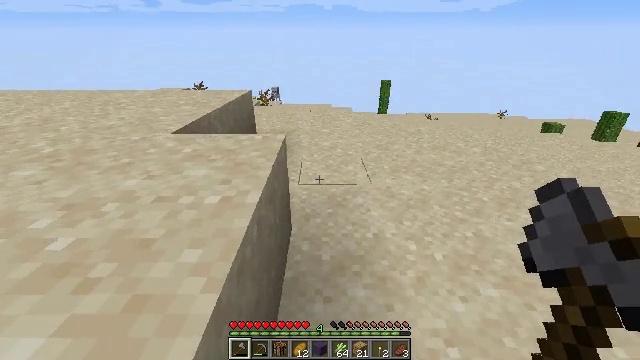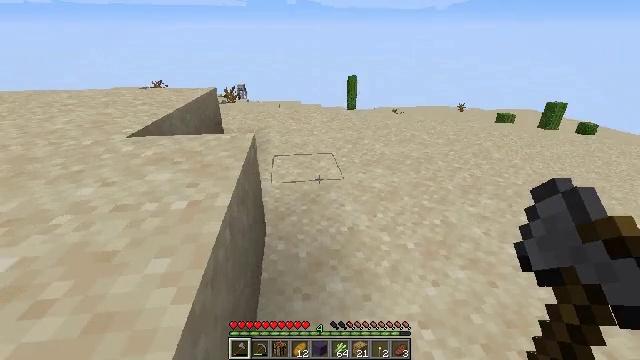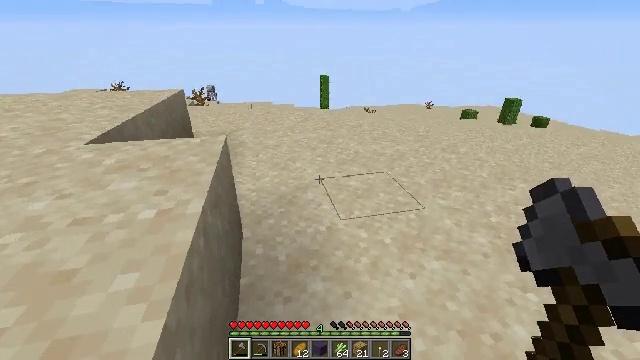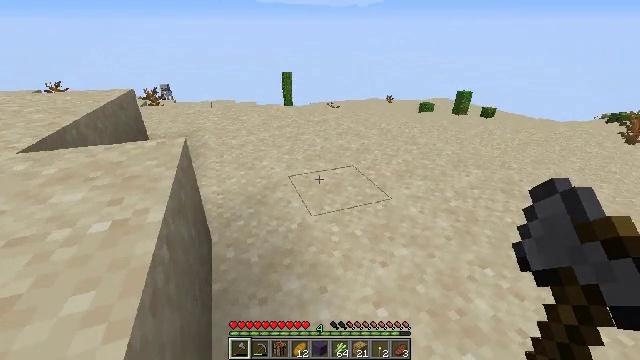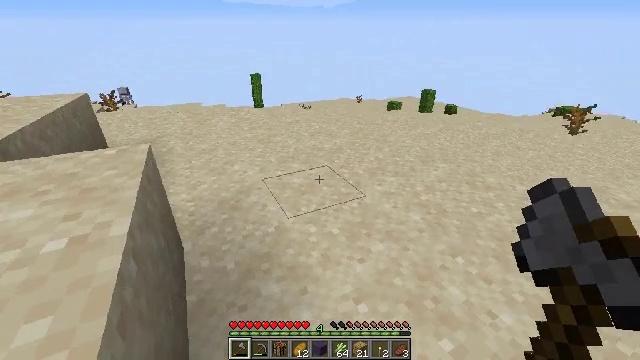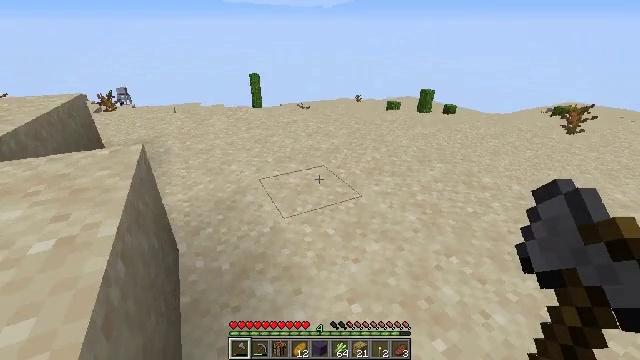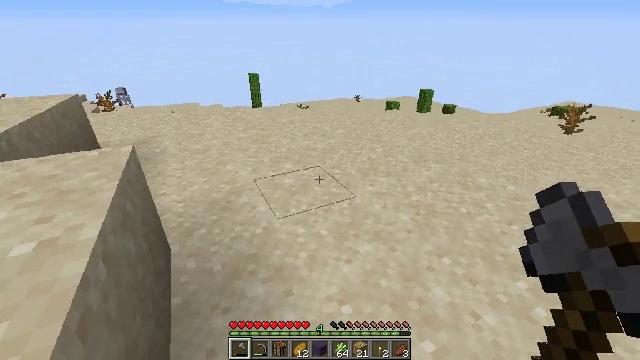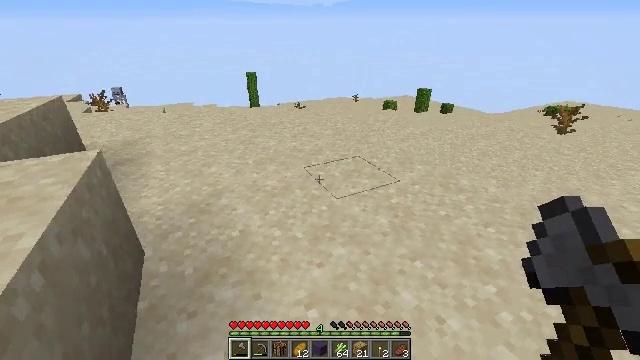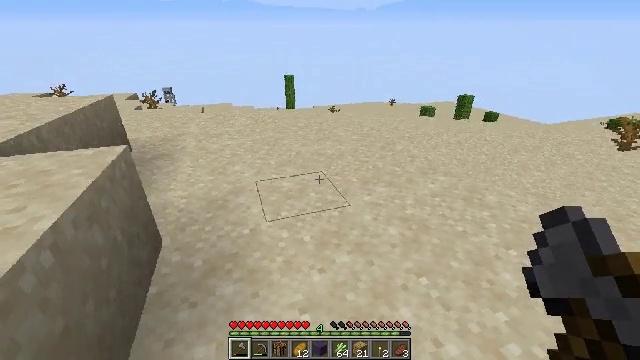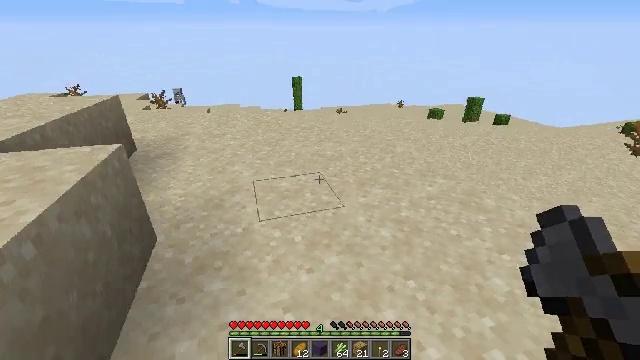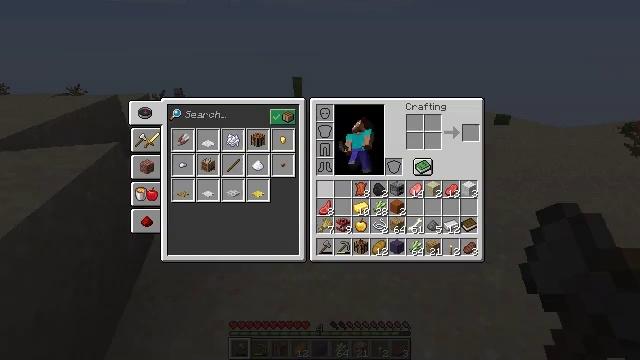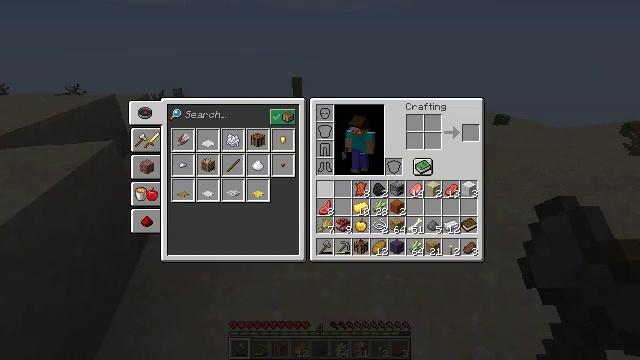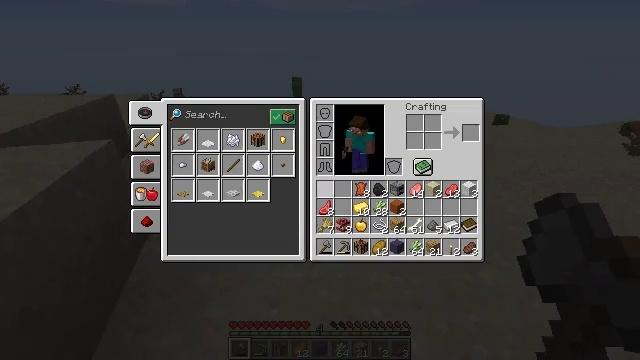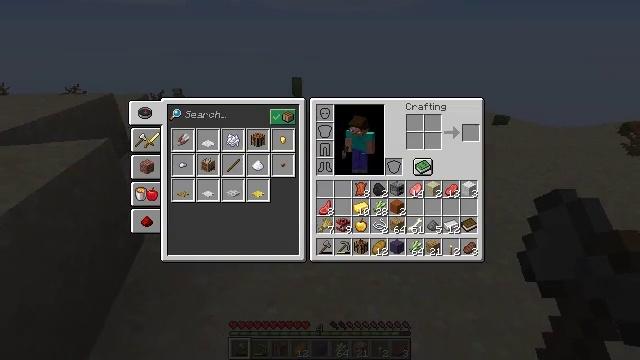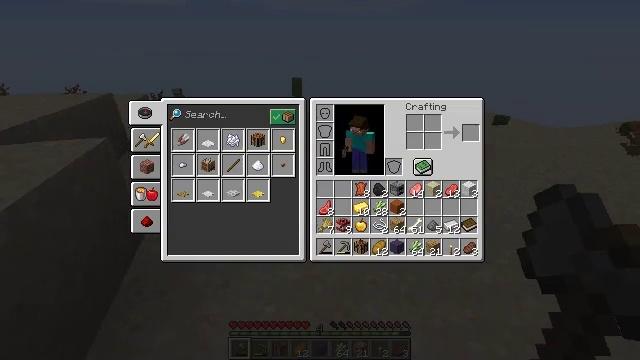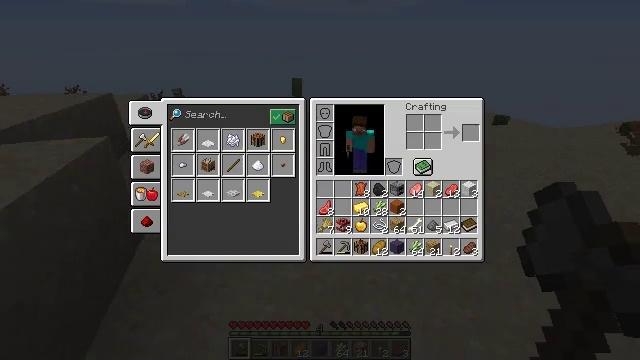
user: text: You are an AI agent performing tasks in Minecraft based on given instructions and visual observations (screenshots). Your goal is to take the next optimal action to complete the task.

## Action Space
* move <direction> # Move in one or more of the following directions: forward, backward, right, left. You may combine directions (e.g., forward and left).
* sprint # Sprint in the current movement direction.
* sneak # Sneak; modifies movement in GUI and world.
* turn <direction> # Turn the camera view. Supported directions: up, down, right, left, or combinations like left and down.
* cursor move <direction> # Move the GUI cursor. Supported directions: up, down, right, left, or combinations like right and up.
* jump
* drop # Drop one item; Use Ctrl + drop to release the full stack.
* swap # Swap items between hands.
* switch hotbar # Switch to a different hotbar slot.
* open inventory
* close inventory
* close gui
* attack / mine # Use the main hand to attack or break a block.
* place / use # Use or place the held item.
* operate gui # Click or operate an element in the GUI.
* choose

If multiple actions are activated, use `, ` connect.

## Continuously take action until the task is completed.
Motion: motion action
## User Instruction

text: Retrieve the lime bed from its current location.
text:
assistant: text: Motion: turn right, attack / mine
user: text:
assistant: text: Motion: turn right, attack / mine
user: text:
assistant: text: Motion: turn right, attack / mine
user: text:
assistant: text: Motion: turn right, attack / mine
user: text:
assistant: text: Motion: move right, attack / mine
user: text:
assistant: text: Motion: move right, attack / mine
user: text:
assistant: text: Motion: move right, attack / mine
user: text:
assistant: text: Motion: move right, turn left, attack / mine
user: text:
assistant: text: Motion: turn left, attack / mine
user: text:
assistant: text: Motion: attack / mine, open inventory
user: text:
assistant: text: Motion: operate gui, open inventory
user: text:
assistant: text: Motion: operate gui, open inventory
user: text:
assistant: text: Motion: operate gui
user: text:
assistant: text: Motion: cursor move right and up, operate gui
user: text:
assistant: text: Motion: operate gui
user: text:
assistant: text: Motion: operate gui
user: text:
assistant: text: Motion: cursor move right and up, operate gui
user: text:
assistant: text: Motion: operate gui
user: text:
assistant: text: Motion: operate gui, close inventory
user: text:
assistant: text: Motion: attack / mine, close inventory
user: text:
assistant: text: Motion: turn left and up, attack / mine, close inventory
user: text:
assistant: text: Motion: turn left, attack / mine
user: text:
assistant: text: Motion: move forward, turn left, attack / mine
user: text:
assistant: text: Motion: move forward, turn left and up, attack / mine
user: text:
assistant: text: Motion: move forward, turn left, attack / mine
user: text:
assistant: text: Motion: move forward, attack / mine
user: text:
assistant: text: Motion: move forward, sprint, attack / mine, jump
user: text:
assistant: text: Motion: move forward, sprint, attack / mine, jump
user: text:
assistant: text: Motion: move forward, sprint, attack / mine, jump
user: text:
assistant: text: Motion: move forward, sprint, attack / mine, jump